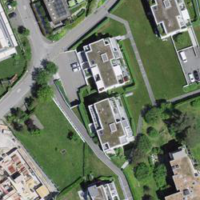
EUNIS habitat code: 55
Species observed at this site:
Phaneroptera nana